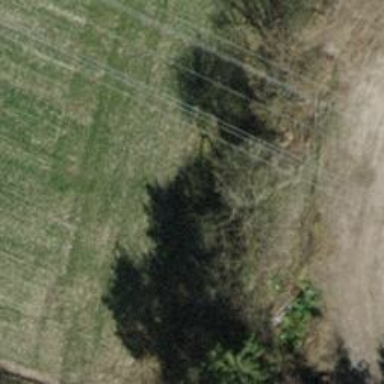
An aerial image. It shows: Pipeline marker.